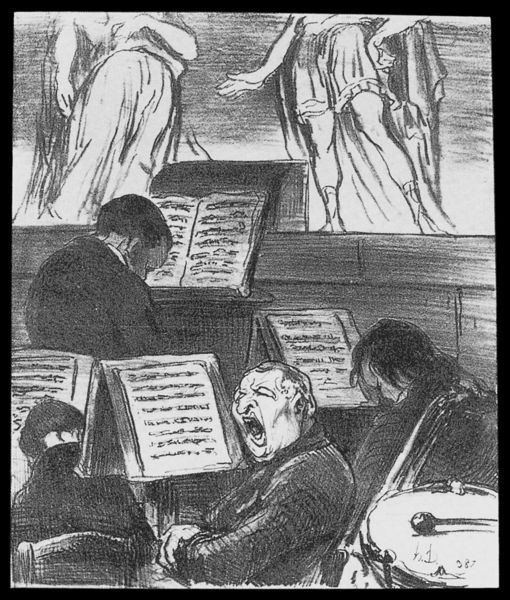
Titel: L’orchestre pendant qu’on joue une tragédie
Künstler: Honoré Daumier
Schlagwörter: mann, schlaf, mund, männer, nase, stuhl, zeichnung, rock, gesicht, blatt, bühne, gesang, musik, musiker, orchester, theater, beine, schlafen, lehne, noten, detail, musizieren, notenblätter, buch, trommel, seiten, singen, sänger, schreien, müde, schrei, texte, dirigent, pauke, schlägel, gähnen, orchelster